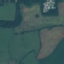
Land use / land cover class: Pasture